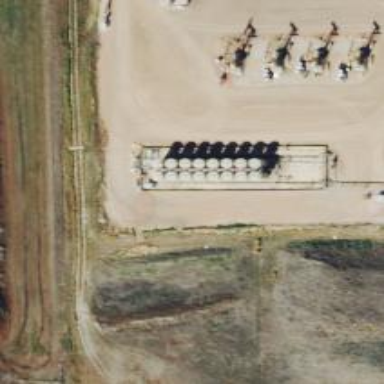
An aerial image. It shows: Storage tank with man-made structure.